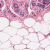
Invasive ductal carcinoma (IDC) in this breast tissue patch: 0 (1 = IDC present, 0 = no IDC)